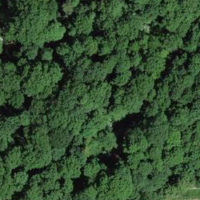
EUNIS habitat code: 44
Species observed at this site:
Impatiens parviflora